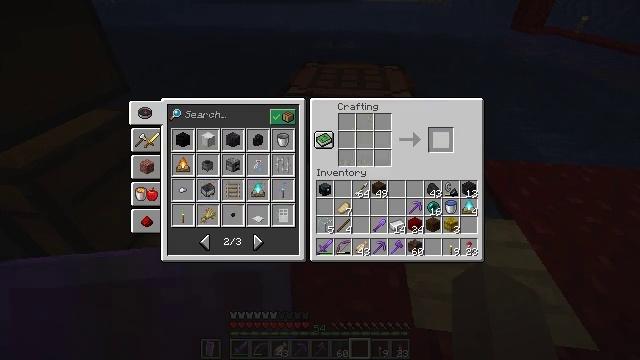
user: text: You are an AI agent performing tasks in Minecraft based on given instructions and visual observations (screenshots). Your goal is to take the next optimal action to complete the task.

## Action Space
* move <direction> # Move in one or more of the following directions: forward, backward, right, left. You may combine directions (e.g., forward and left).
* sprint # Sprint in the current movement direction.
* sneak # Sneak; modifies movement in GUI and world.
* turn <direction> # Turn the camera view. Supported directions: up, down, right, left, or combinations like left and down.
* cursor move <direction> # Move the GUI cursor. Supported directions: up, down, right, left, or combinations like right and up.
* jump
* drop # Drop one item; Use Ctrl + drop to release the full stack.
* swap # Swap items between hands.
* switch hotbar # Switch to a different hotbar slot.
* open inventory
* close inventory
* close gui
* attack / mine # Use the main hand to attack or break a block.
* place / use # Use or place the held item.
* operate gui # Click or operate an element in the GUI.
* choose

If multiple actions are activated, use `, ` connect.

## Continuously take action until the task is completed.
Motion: motion action
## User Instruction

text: Combine sticks, soul soil, and logs to craft a soul campfire.
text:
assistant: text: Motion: sneak, attack / mine